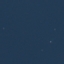
Land use / land cover: SeaLake